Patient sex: F
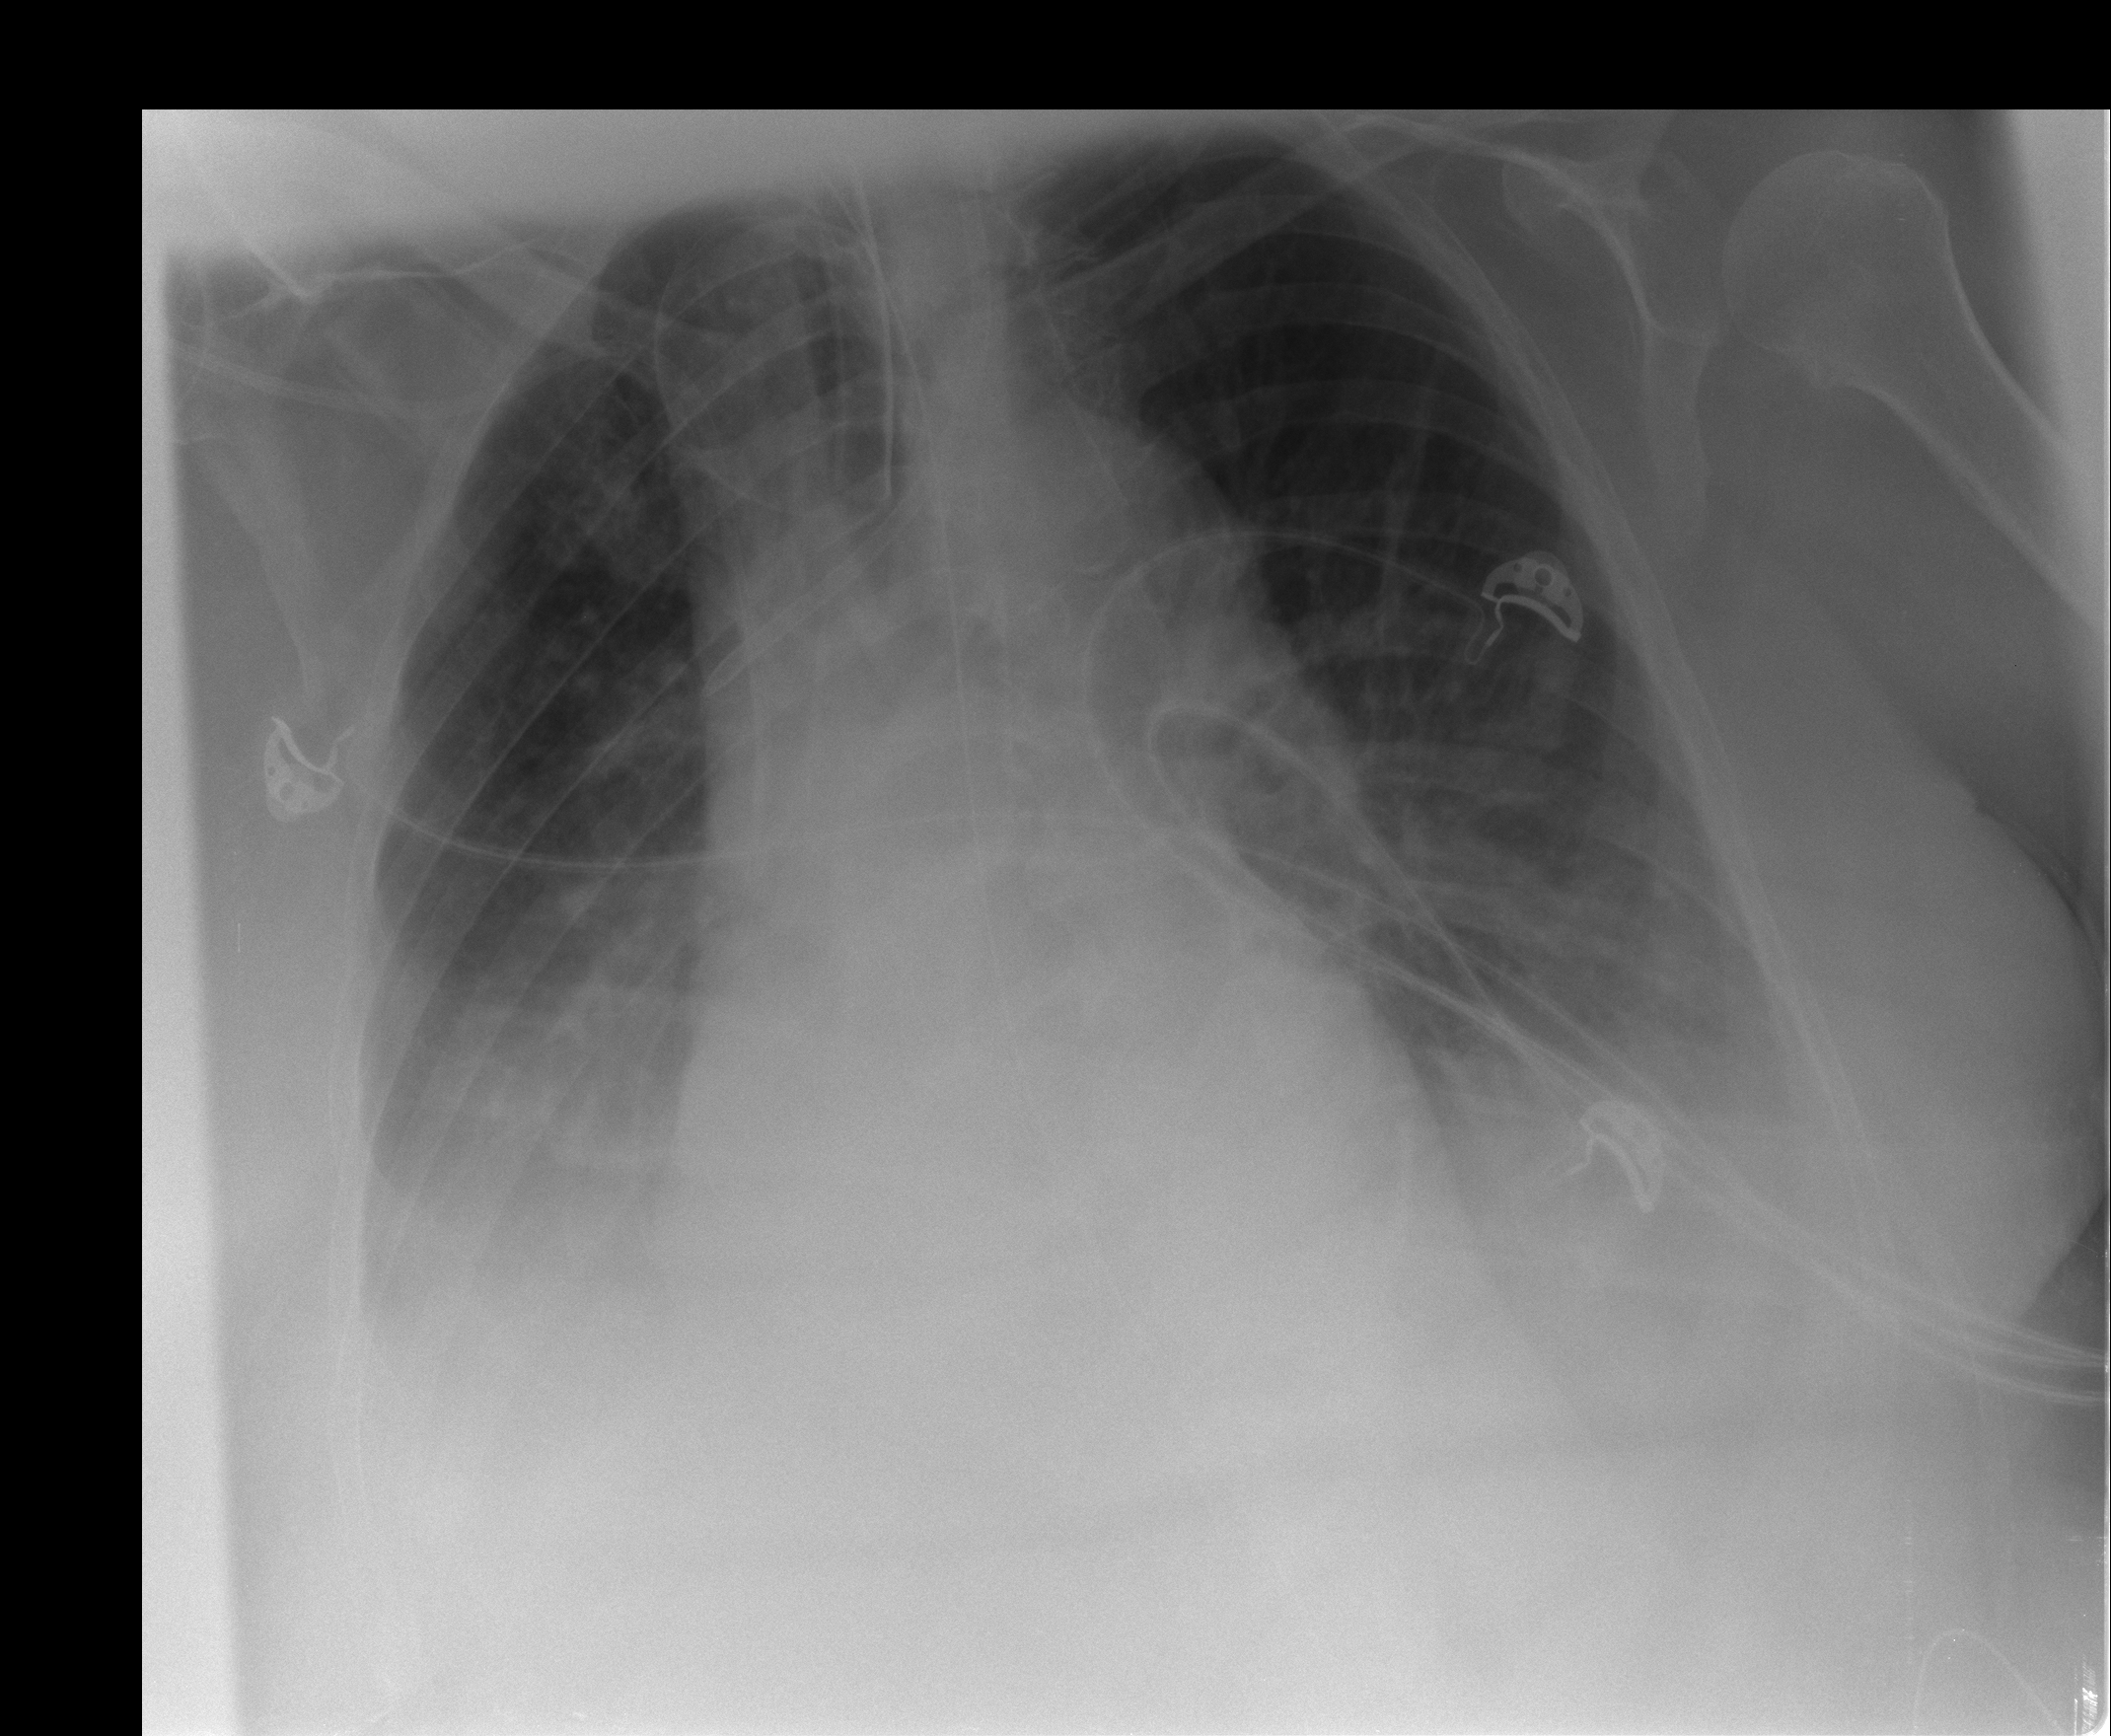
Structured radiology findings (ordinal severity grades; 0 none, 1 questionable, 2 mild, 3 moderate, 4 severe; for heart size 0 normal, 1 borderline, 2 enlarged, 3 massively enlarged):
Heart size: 1
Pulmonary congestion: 0
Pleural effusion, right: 3
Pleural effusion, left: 3
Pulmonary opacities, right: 1
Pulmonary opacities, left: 2
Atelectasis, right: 2
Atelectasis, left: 2